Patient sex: M
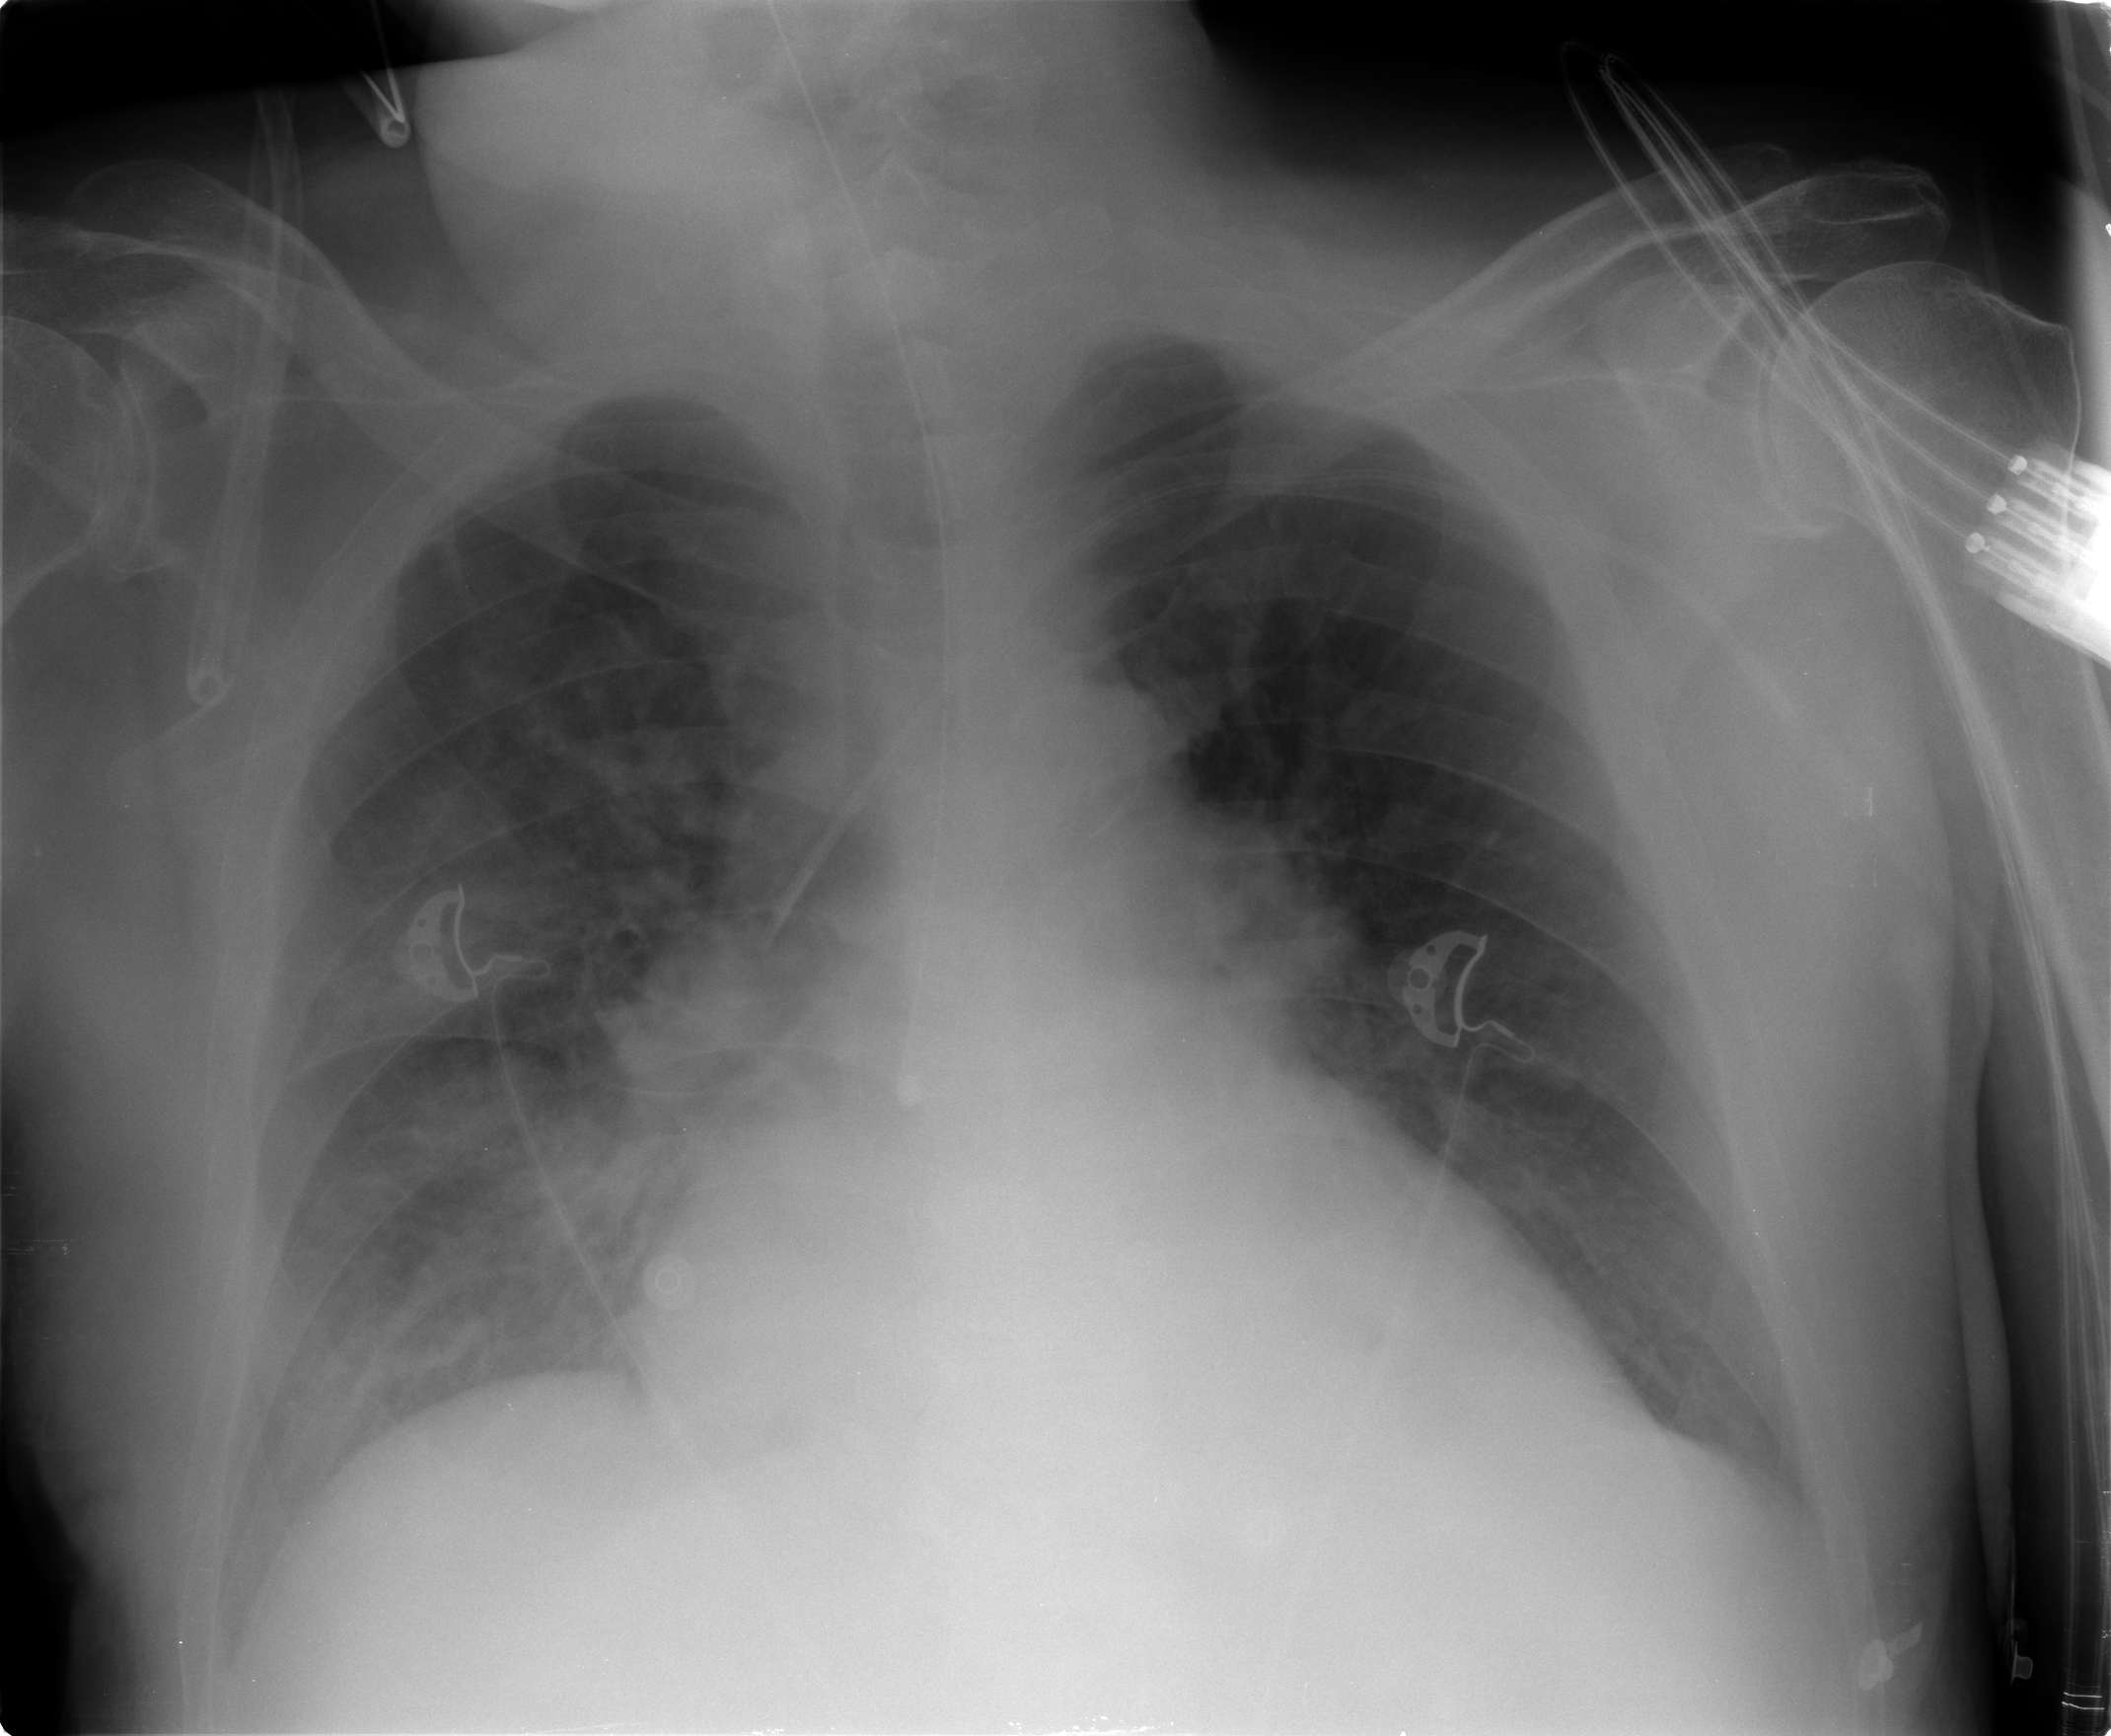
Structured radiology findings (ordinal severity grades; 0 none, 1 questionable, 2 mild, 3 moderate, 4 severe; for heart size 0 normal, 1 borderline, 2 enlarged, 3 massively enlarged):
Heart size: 2
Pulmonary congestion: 2
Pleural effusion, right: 1
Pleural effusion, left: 1
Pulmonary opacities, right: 3
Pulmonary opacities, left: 0
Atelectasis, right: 2
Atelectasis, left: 2